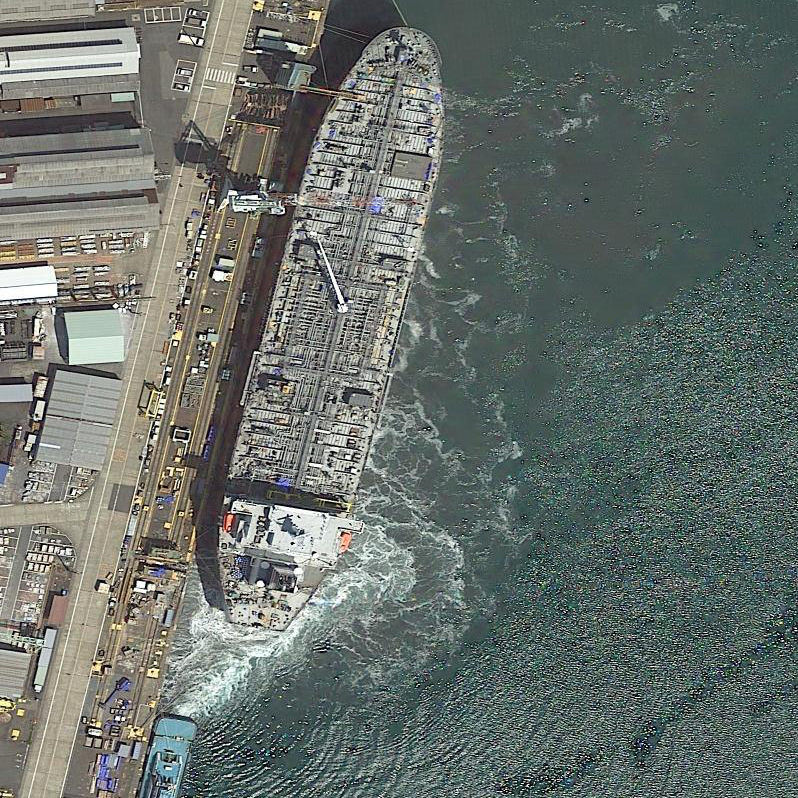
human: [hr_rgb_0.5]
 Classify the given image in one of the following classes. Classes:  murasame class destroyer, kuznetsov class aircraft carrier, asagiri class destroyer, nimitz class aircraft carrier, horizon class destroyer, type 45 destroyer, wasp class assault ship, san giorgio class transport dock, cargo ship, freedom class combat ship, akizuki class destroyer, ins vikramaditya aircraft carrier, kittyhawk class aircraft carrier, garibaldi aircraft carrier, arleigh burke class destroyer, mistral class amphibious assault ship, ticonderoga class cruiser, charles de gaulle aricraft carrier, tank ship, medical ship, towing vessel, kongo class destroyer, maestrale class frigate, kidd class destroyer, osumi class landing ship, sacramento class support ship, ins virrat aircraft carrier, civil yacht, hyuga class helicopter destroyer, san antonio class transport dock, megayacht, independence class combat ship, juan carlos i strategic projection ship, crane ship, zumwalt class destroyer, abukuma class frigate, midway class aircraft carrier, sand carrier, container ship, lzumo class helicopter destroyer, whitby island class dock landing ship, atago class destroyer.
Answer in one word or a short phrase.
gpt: Tank ship